Interaction volume radius: 10 \u00c5
Interaction volume height: 25 \u00c5
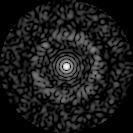
Disorder parameter: 0.8567